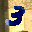
Label: 3